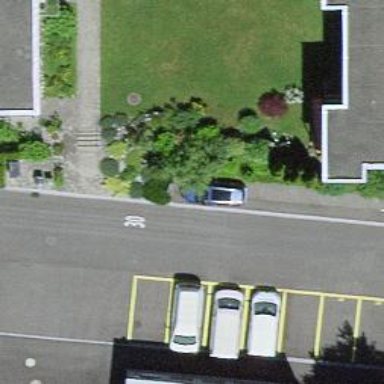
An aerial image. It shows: Group of garages.